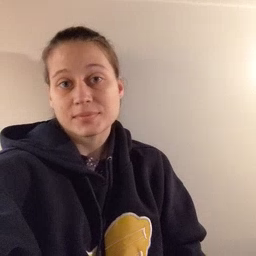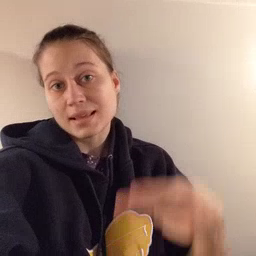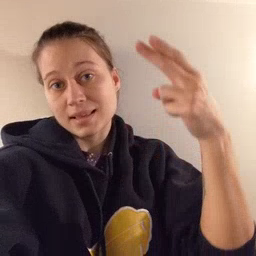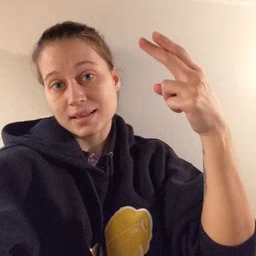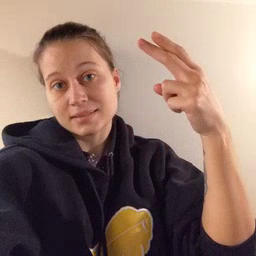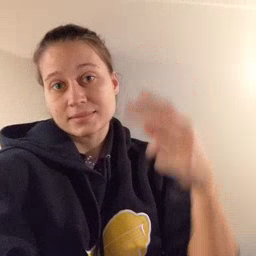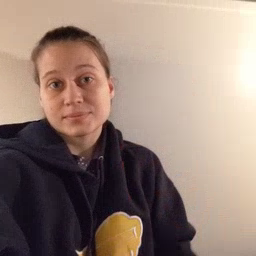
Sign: high